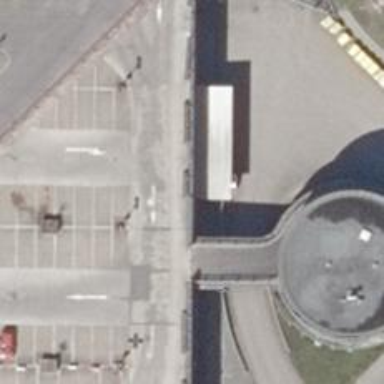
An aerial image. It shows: Entrance to multi-storey parking facility.